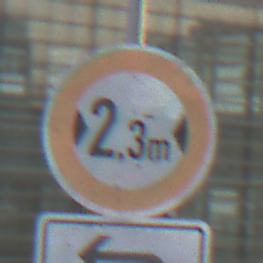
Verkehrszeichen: TatsaechlicheBreite2Komma3
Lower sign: RichtungsangabeDurchPfeile2
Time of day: SunriseSunset
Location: Outdoor (Urban)
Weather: PartlyCloudy
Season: NotSpecified
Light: Natural